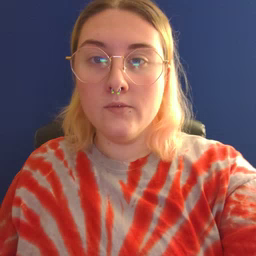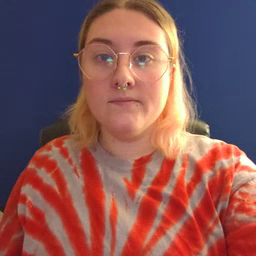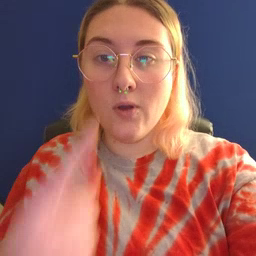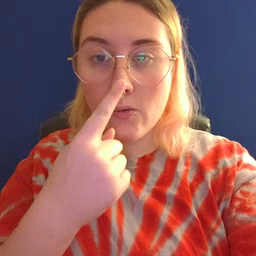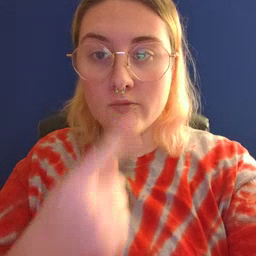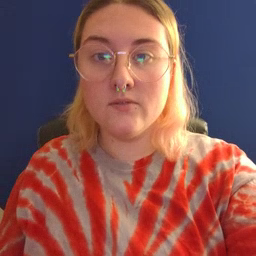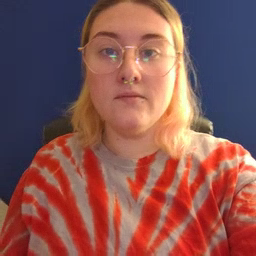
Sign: nose